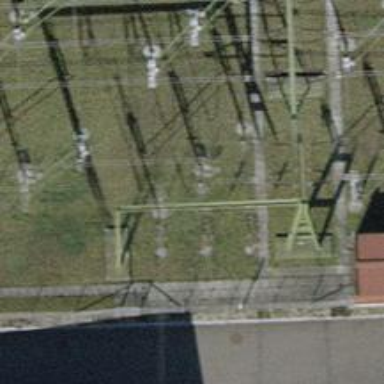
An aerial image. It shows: Insulator used in power equipment.